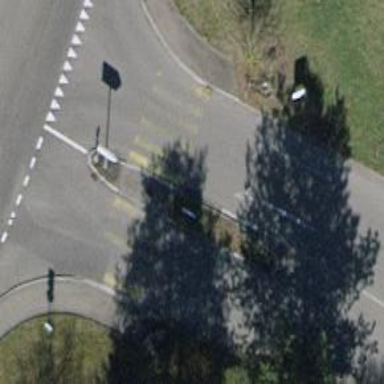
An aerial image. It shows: Uncontrolled zebra crossing with notable zebra markings.